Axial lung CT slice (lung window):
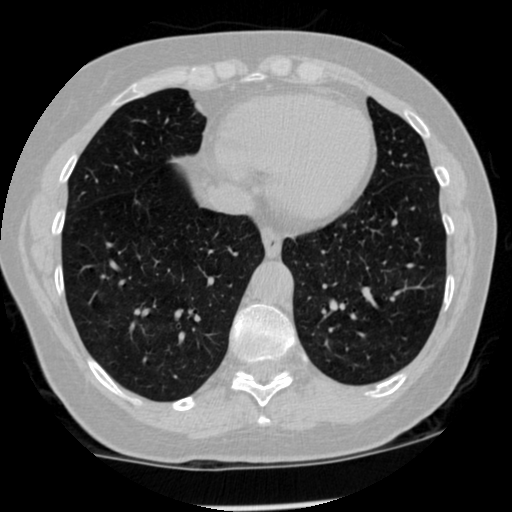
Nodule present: no